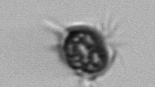
Label: Mesodinium